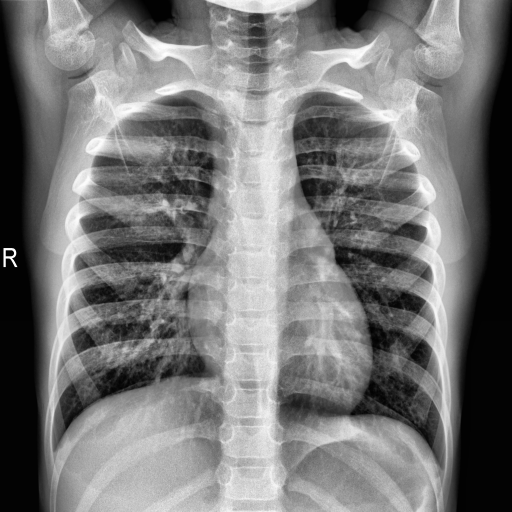
Finding: NORMAL